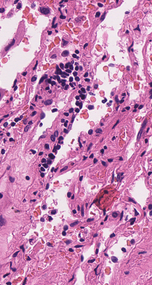
Tumor epithelial tissue: no
Tumor-associated stroma tissue: no
Normal tissue: yes